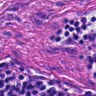
Metastatic tissue present: yes